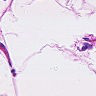
Metastatic tissue present: no